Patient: sex F, age 65
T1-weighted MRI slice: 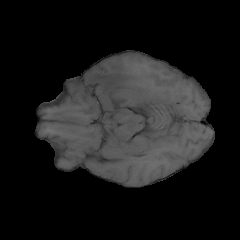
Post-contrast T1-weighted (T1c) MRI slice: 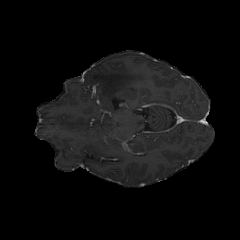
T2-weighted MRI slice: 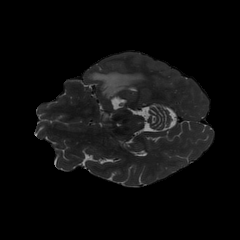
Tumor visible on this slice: yes
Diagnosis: Glioblastoma, IDH-wildtype
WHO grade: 4